Field crop: maize
Growth stage: 1
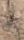
Species: salsola